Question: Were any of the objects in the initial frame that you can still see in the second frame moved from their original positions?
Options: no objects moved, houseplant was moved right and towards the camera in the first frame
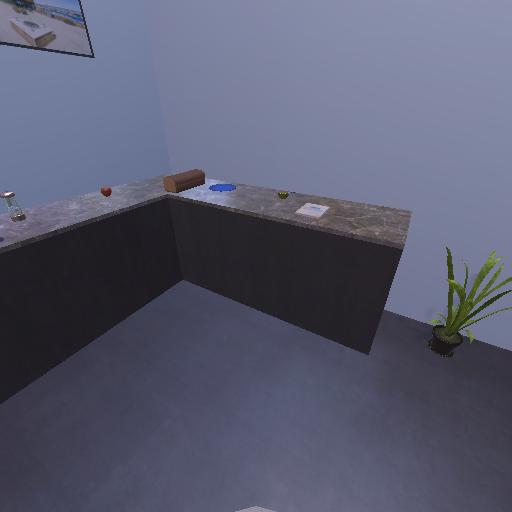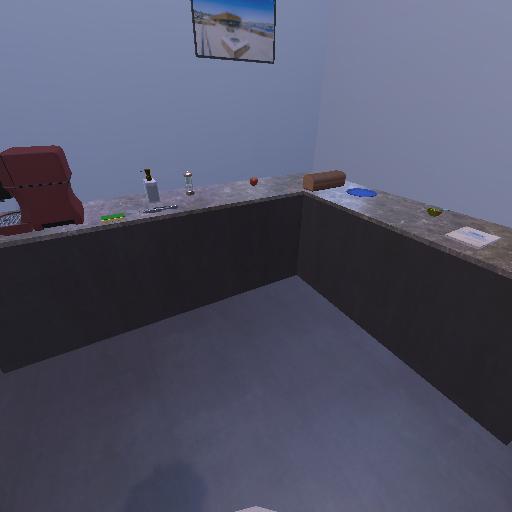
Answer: no objects moved